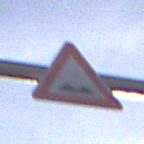
Verkehrszeichen: UnebeneFahrbahn
Umgebung: Outdoor, RoadRail
Tageszeit: MorningAfternoon
Wetter: PartlyCloudy
Licht: Natural
Jahreszeit: NotSpecified
Kontrast: HighContrast